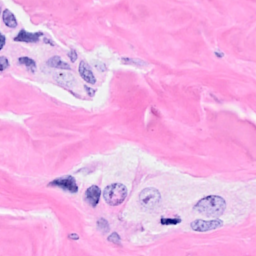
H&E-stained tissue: Breast